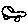
Label: car